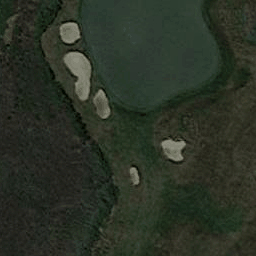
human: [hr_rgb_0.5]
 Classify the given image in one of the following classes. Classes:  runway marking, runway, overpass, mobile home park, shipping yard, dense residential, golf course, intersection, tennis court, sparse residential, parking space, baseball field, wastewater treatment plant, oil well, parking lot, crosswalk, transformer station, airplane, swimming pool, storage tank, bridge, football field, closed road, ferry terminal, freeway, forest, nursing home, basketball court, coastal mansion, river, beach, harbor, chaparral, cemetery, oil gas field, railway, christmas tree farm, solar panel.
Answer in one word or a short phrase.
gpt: golf course